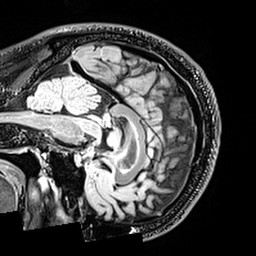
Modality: T2w
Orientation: sagittal
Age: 47
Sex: male
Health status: healthy
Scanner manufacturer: siemens
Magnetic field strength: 3 T
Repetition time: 5 s
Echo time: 0.397 s